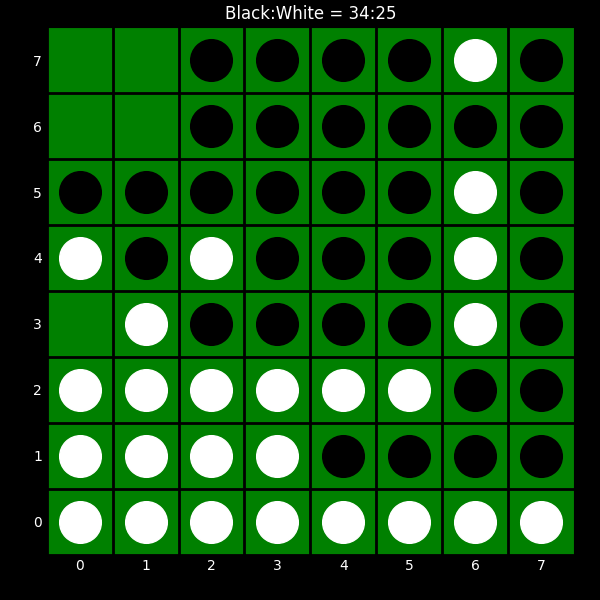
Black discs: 34
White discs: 25